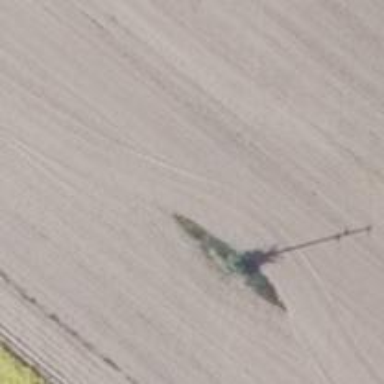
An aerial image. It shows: Power pole.